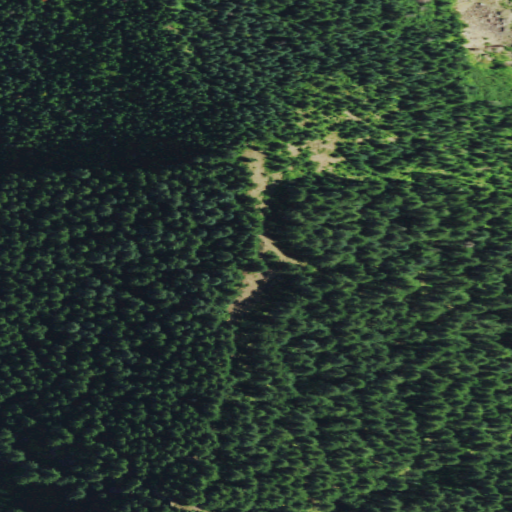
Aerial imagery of mountain in Washington named Termination Point containing evergreen forest and shrub